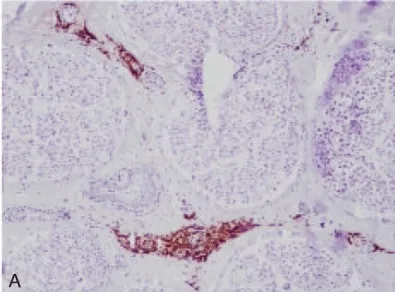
(A) Frozen transverse section of the sural nerve of patient 1 stained with anti-CD20 antibody. Several vessels in the epineurium are surrounded by B-cell infiltrates.
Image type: pathology (immunostaining)